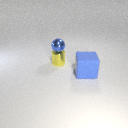
small yellow metal cylinder below small blue metal sphere